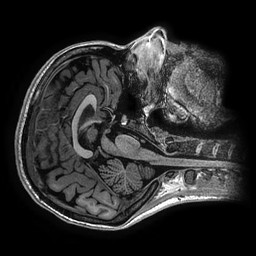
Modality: T1w
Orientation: axial
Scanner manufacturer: ge
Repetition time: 7.6 s
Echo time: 0.003 s